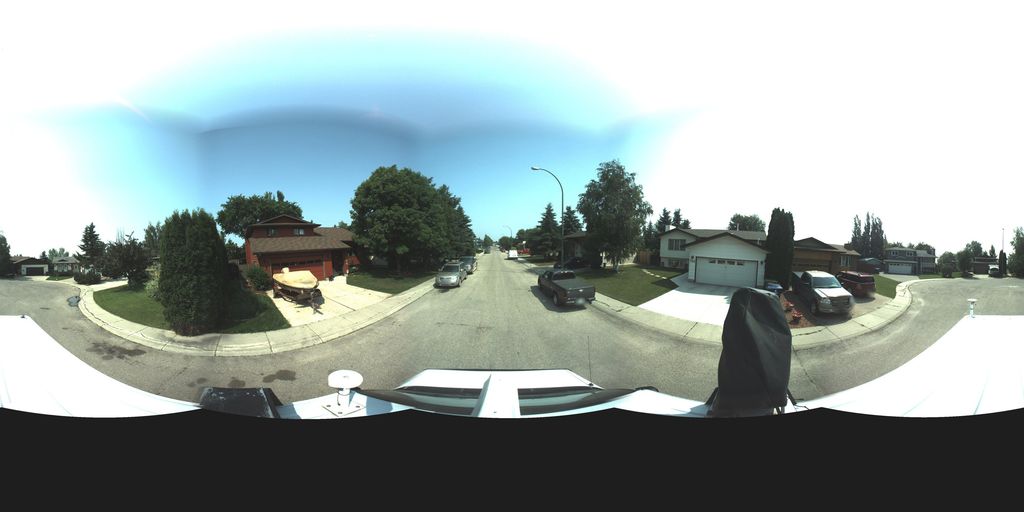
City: saskatoon